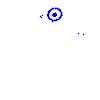
Particle: pion